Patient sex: M
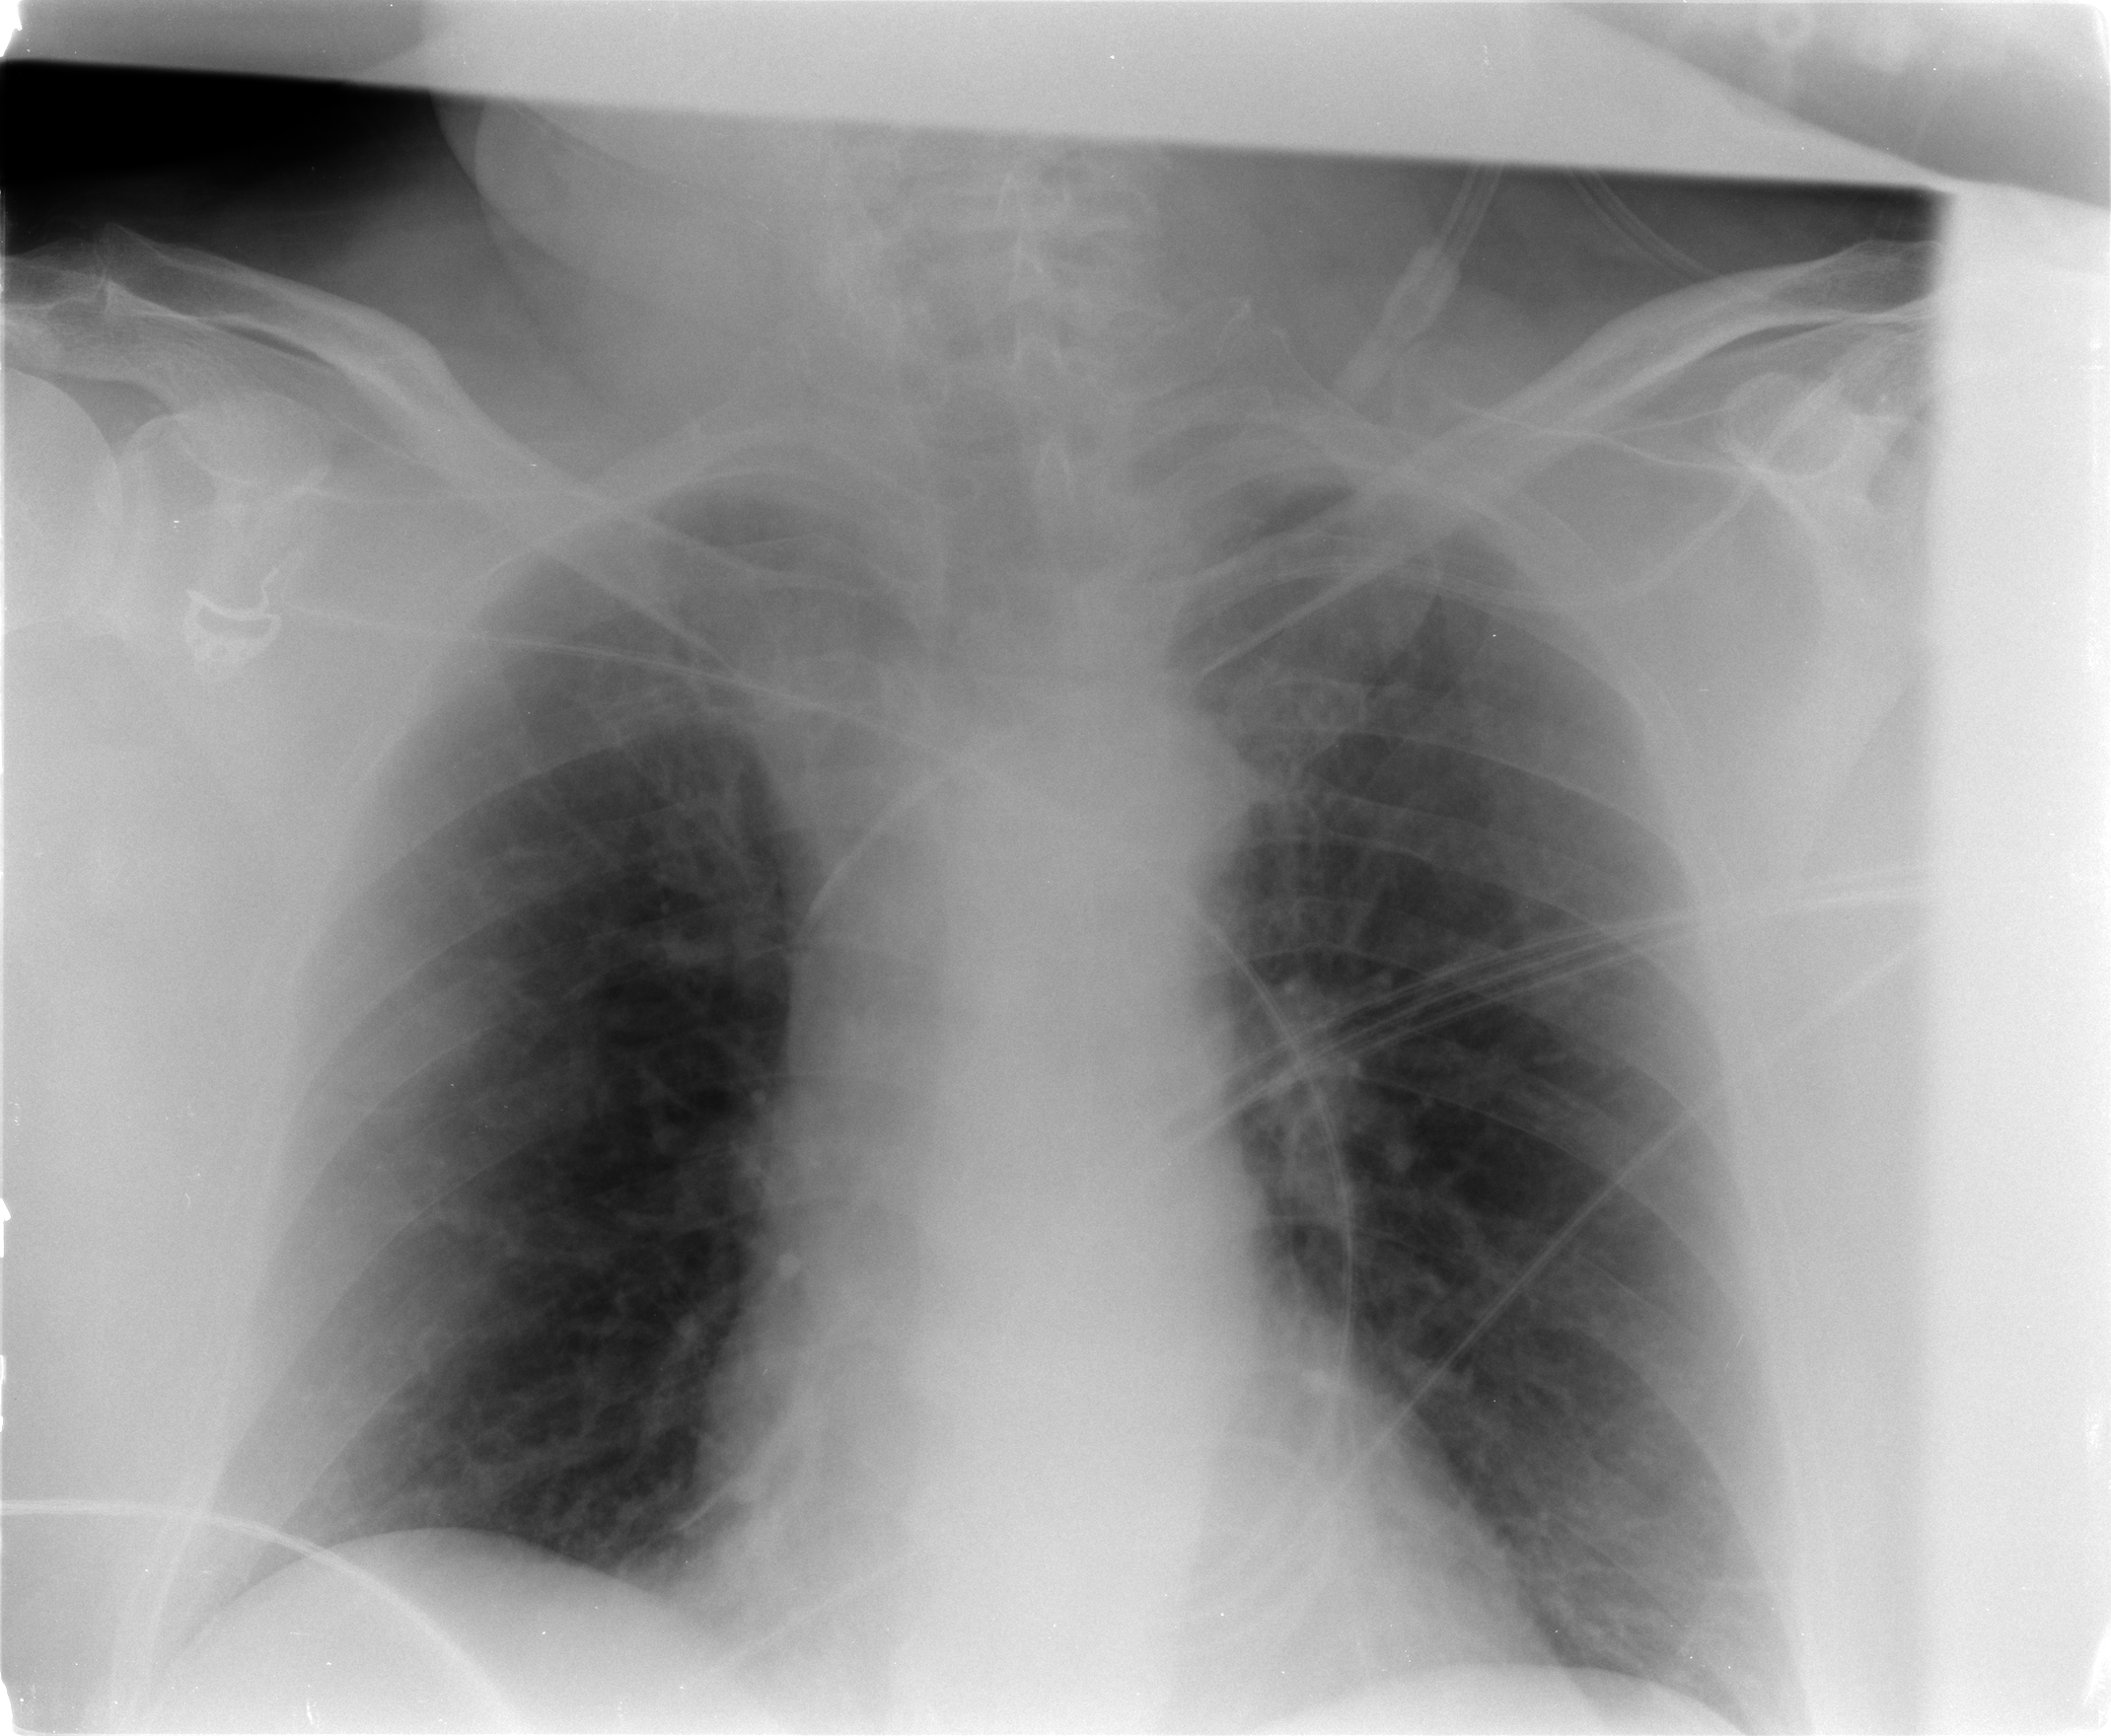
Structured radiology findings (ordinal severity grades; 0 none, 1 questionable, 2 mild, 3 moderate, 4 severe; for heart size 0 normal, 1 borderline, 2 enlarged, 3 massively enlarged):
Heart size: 0
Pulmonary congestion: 1
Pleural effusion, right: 0
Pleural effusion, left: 0
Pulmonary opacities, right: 0
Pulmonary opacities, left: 0
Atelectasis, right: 0
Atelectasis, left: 0